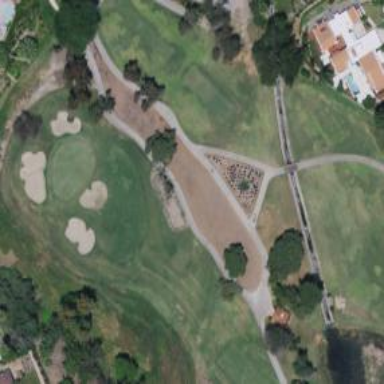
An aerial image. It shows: Service road used as golf cart path.